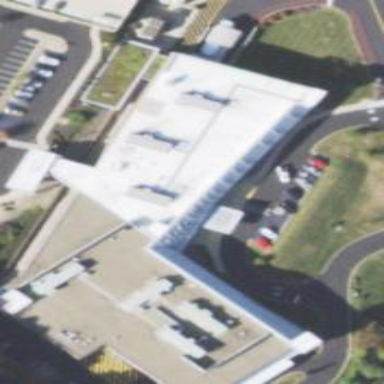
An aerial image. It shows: Clinic building offering healthcare services.